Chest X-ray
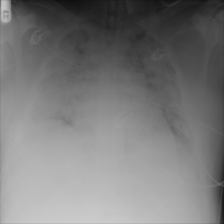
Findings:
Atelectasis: negative
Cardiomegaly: negative
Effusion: negative
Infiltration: negative
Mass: negative
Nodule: negative
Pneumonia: negative
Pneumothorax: negative
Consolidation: negative
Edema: negative
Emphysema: negative
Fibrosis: negative
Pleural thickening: negative
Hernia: negative